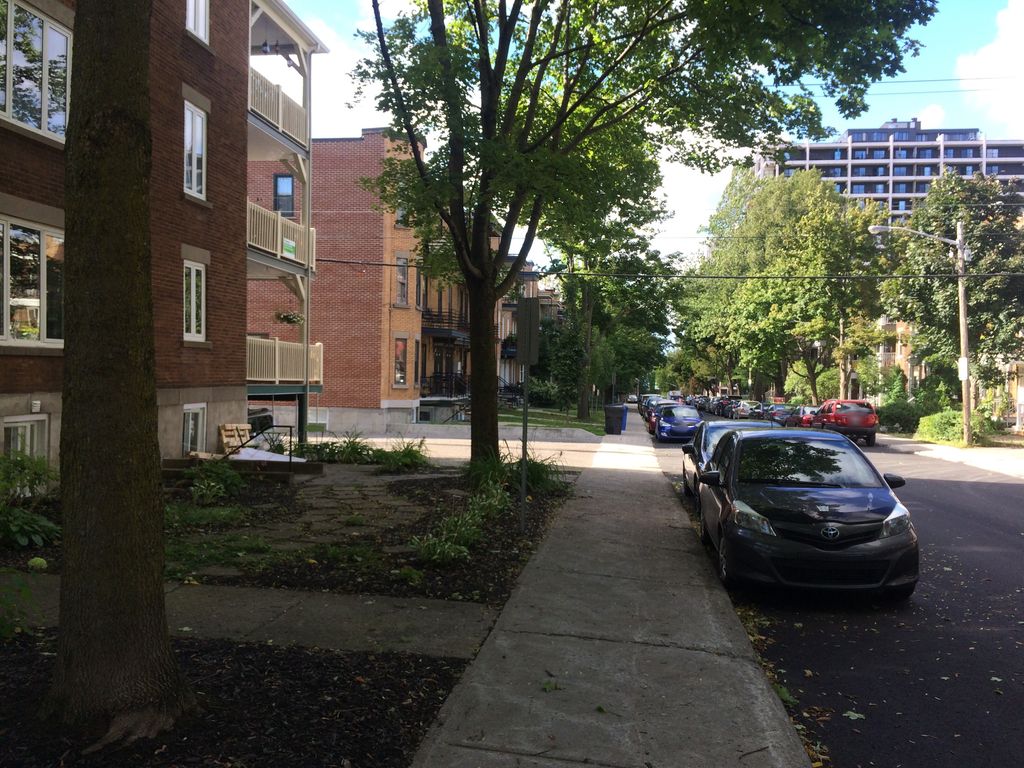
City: quebec_city